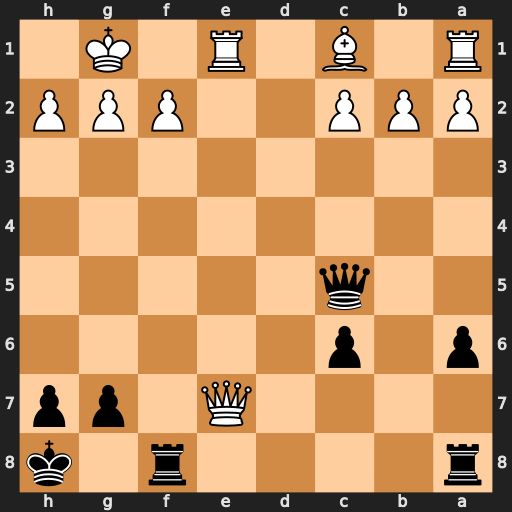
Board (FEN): r4r1k/4Q1pp/p1p5/2q5/8/8/PPP2PPP/R1B1R1K1
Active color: b
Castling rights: -
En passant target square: -
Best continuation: Qxf2+ Kh1 Qf1+ Rxf1 Rxf1#